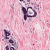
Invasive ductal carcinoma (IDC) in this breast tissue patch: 0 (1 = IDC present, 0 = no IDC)